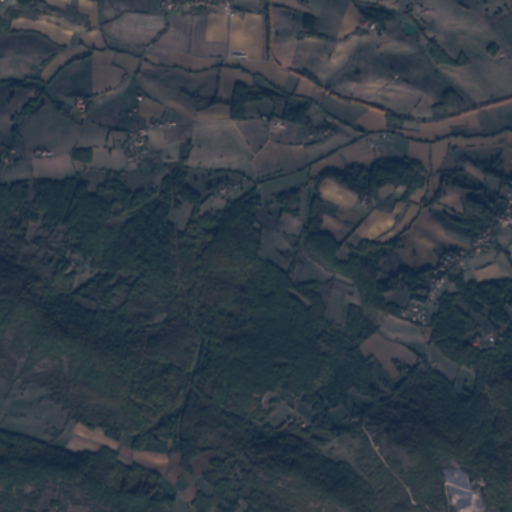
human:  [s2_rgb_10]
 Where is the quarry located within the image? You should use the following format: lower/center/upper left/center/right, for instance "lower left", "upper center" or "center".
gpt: The quarry is located in the lower right of the image.
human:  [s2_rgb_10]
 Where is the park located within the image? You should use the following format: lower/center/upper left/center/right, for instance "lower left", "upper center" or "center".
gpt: There is no park in the image.